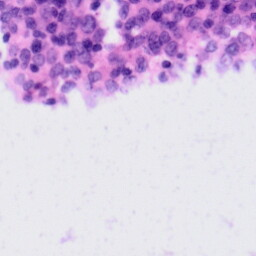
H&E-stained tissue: Tonsil